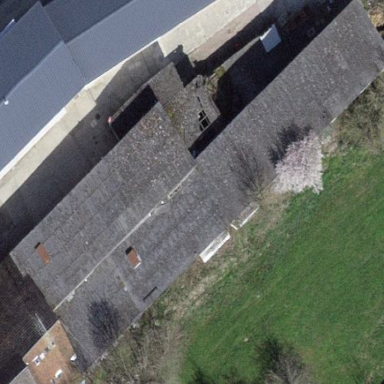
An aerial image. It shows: Building with tile roof.